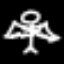
Label: angel